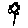
Label: flower